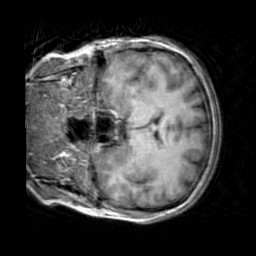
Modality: T1w
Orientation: coronal
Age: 41
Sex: female
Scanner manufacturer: siemens
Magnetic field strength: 3 T
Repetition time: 2.3 s
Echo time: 0.00303 s